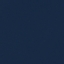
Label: SeaLake